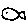
Label: fish